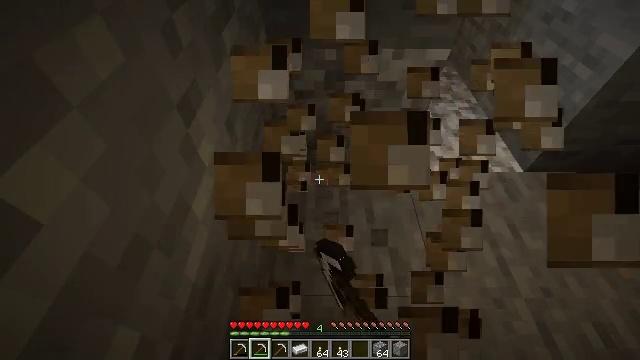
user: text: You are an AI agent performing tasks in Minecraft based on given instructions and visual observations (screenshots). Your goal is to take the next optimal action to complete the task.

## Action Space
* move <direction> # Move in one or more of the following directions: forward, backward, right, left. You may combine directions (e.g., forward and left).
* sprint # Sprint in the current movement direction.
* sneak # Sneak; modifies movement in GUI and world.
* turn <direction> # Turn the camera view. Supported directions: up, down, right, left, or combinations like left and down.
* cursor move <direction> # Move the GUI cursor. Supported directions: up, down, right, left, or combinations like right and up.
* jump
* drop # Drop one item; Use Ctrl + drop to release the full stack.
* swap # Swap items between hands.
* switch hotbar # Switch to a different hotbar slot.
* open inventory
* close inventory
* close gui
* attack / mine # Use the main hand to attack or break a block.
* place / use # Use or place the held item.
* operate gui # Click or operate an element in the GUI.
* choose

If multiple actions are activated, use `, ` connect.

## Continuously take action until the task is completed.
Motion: motion action
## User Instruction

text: Put back the crafting table.
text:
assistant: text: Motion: attack / mine